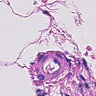
Metastatic tissue present: no